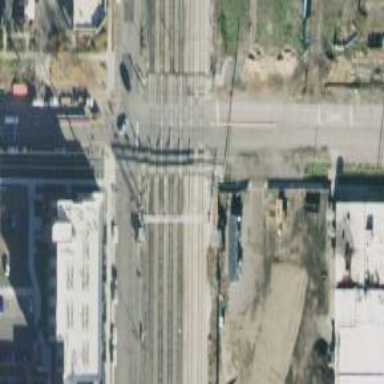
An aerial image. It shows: Crossing for the railway.